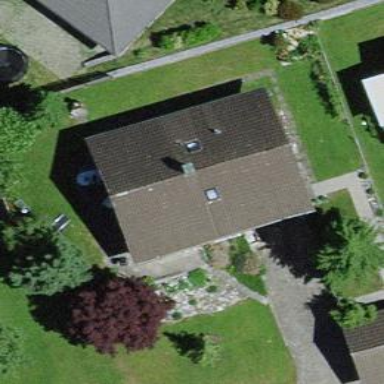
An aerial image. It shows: Residential building.